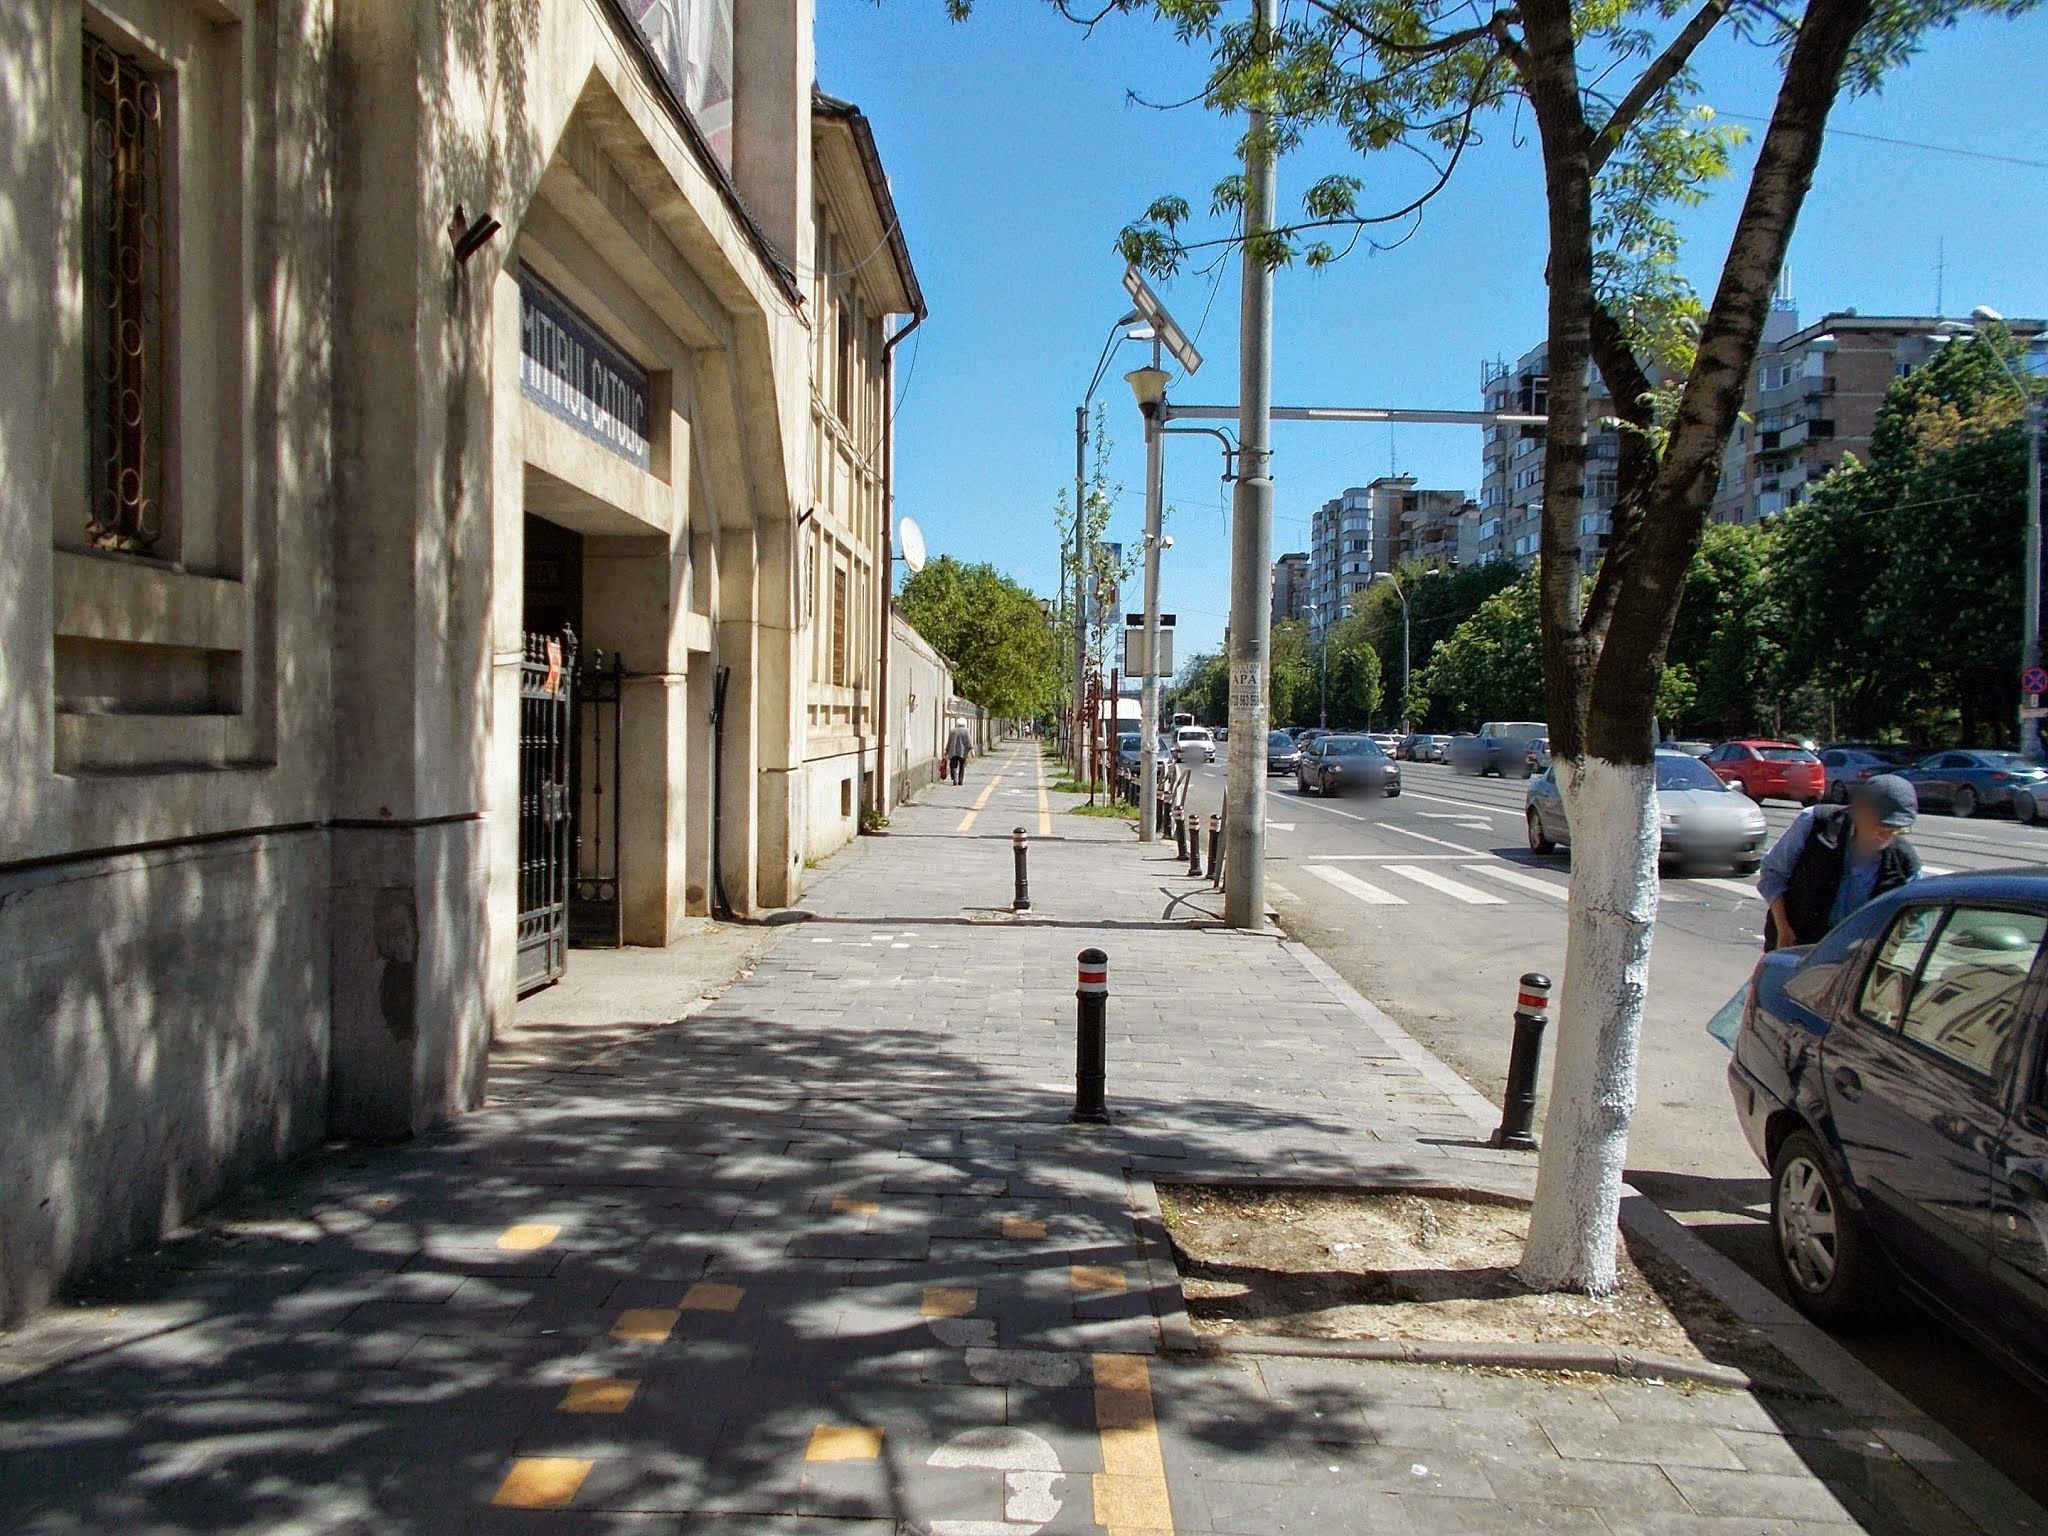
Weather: clear
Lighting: day
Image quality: good
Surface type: walking surface
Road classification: service
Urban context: urban centre
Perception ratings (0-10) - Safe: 6.27, Lively: 8.87, Beautiful: 7.62, Boring: 4.27, Depressing: 4.66, Wealthy: 7.68